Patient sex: M
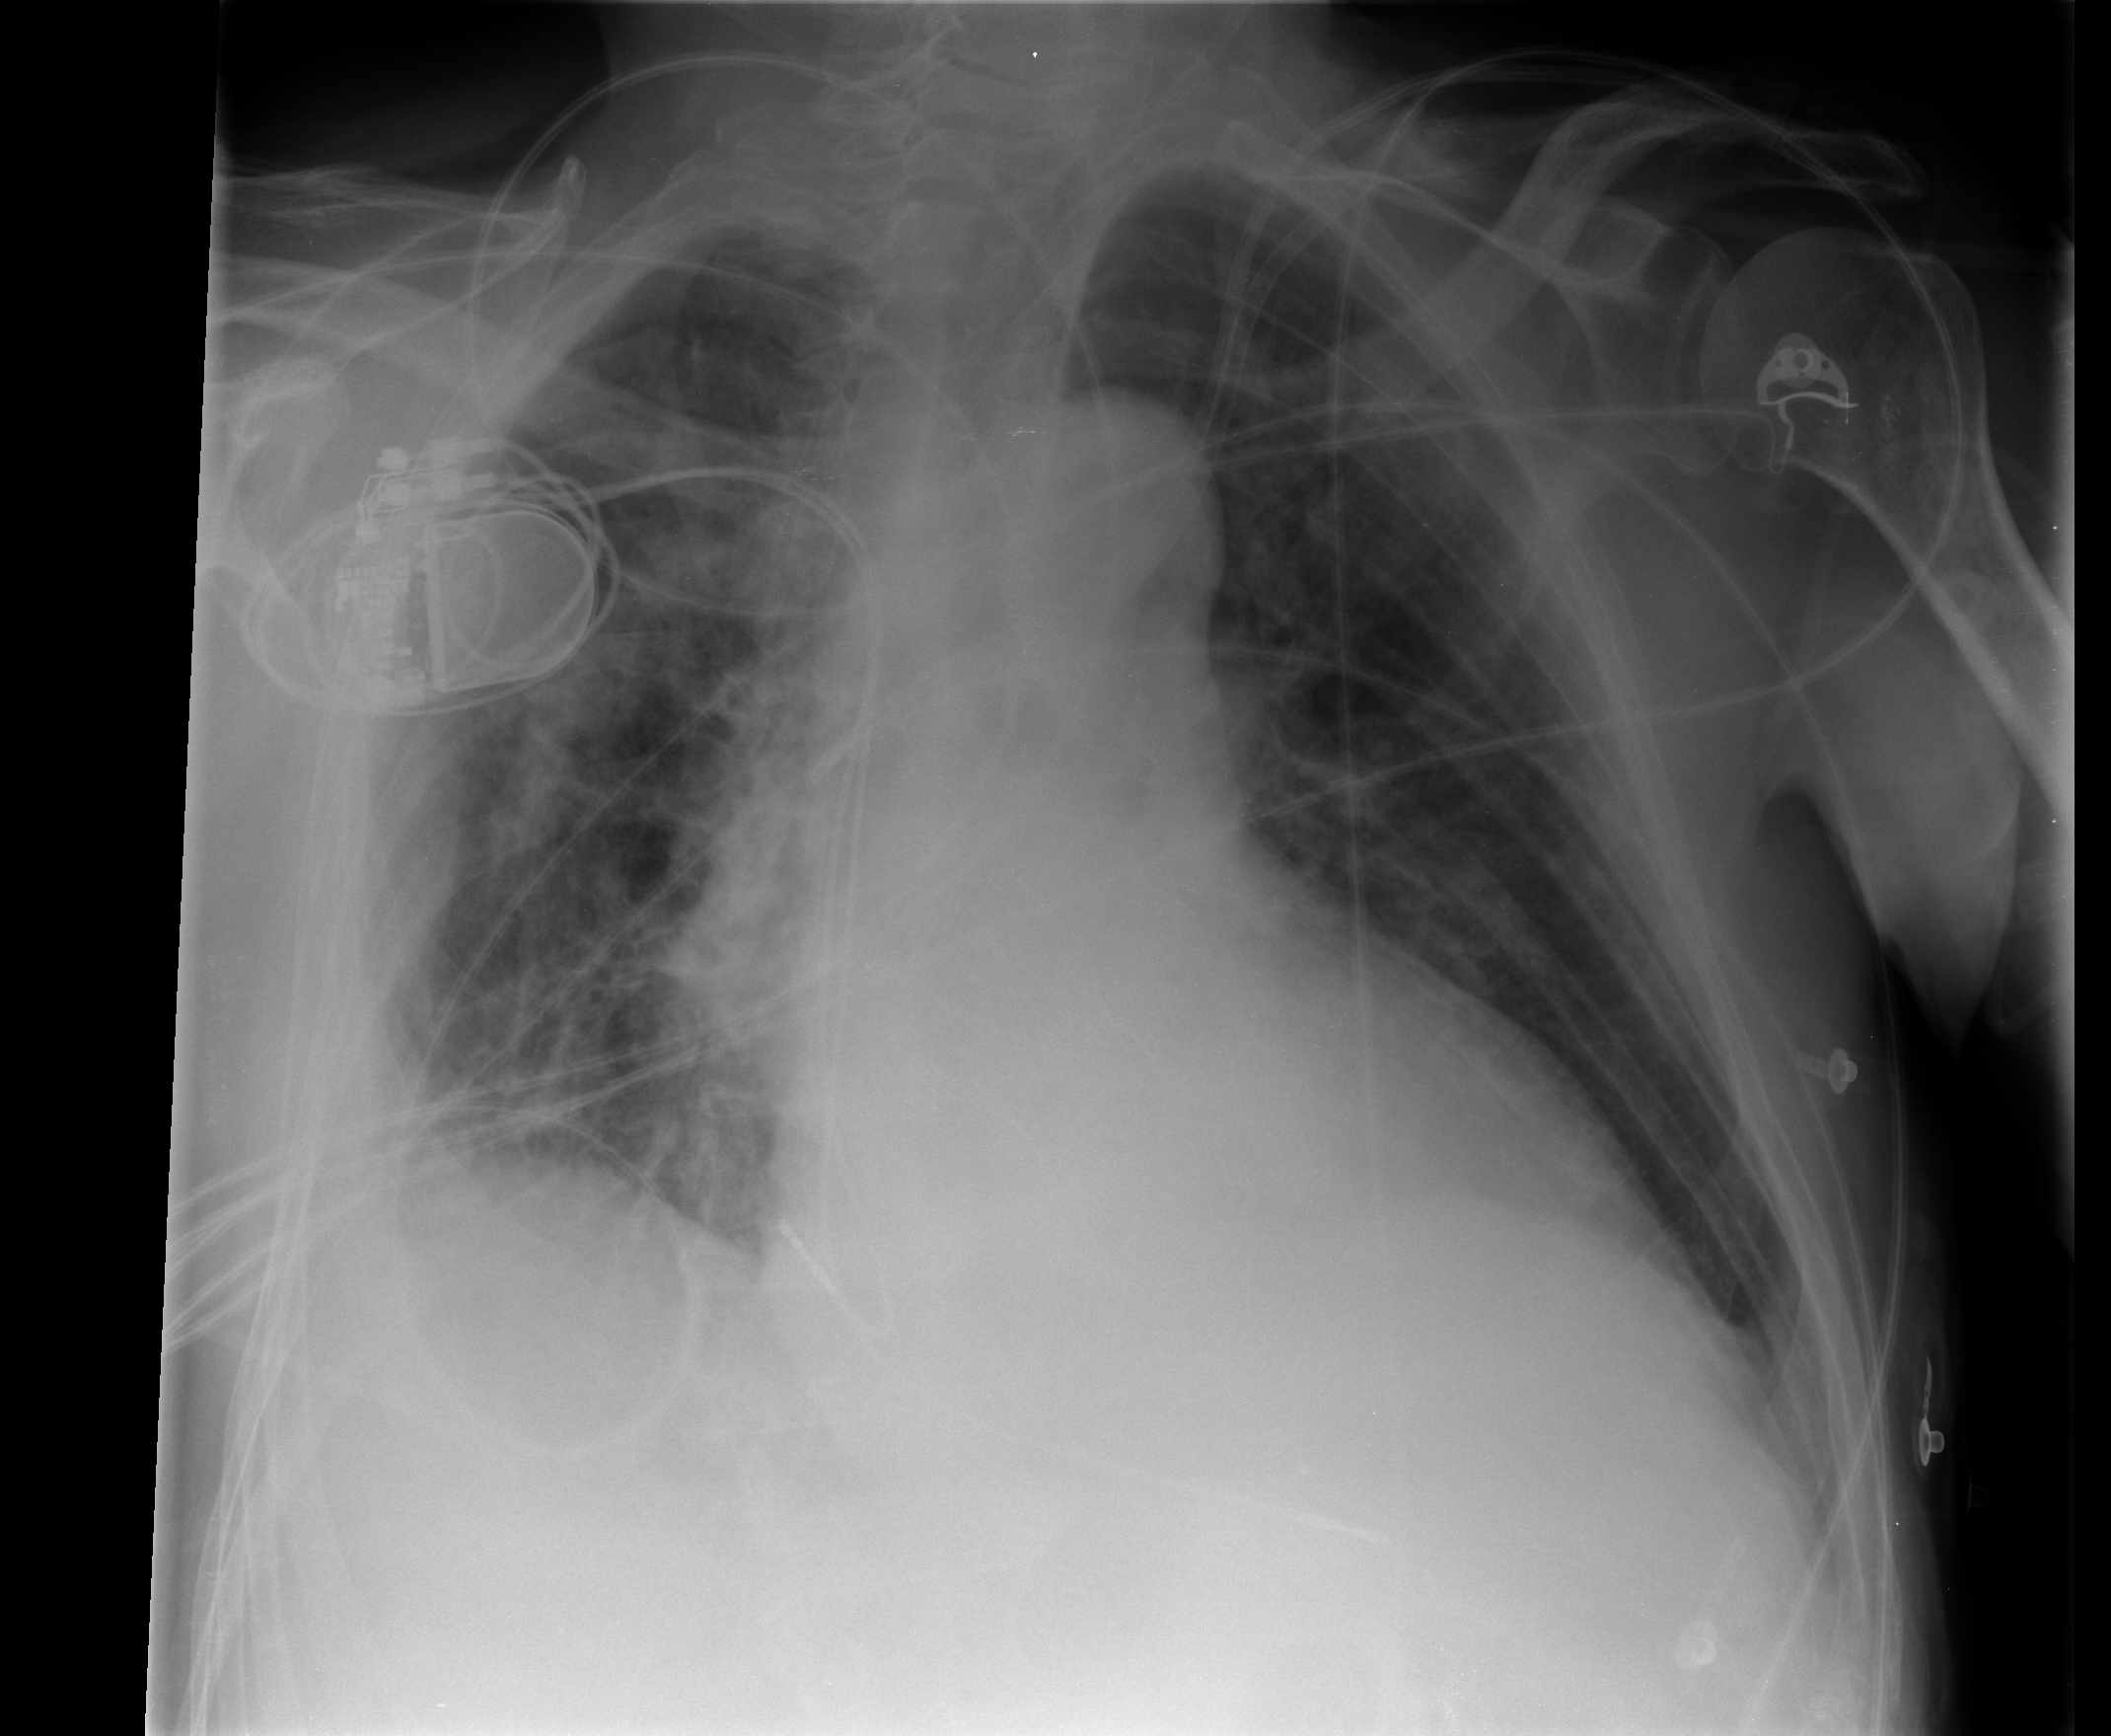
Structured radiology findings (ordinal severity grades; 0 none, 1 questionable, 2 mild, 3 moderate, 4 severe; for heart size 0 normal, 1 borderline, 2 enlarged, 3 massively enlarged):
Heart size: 2
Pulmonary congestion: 3
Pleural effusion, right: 2
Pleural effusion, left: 0
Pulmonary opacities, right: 3
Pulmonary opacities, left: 1
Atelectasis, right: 2
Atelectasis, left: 1